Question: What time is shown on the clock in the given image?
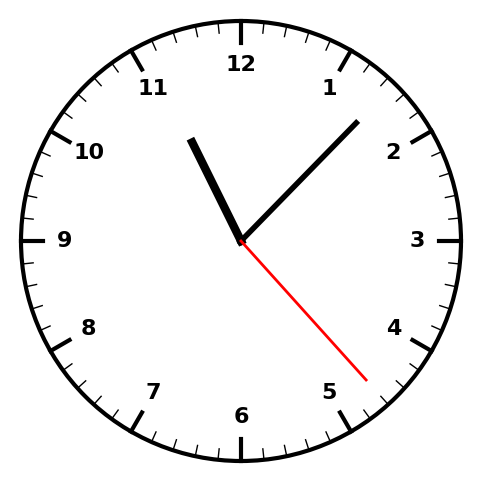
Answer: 11:07:23